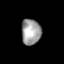
Tissue: lung
Cell type: Fibroblasts
Senescence score: 0.6018
Nuclear area (px): 494
Mean DAPI intensity: 158.162